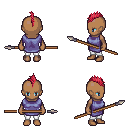
a pixel art fantasy rpg character, female body template, human, dark skin, chain tabard jacket, white pants, ruby red mohawk hairstyle, spear, four views (front, back, left, right), 2x2 character sprite sheet, small pixel art, hard edges, no anti-aliasing